Field crop: maize
Growth stage: 2
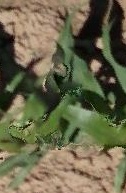
Species: maize